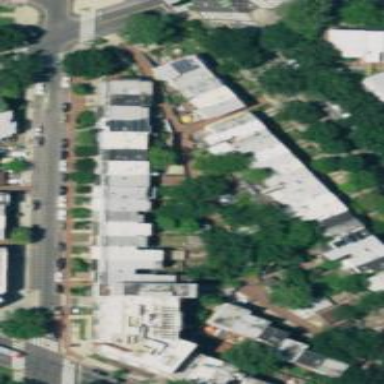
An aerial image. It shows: Alley classified as service road.